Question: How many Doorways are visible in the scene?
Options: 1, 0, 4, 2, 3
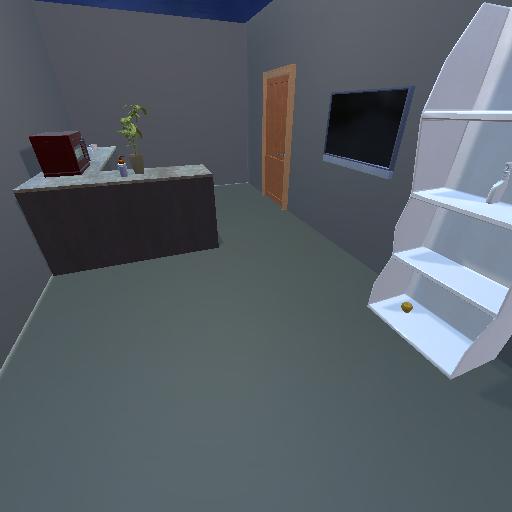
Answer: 1